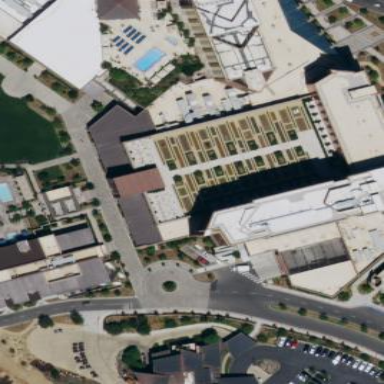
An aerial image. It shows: Commercial building.